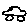
Label: car